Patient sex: M
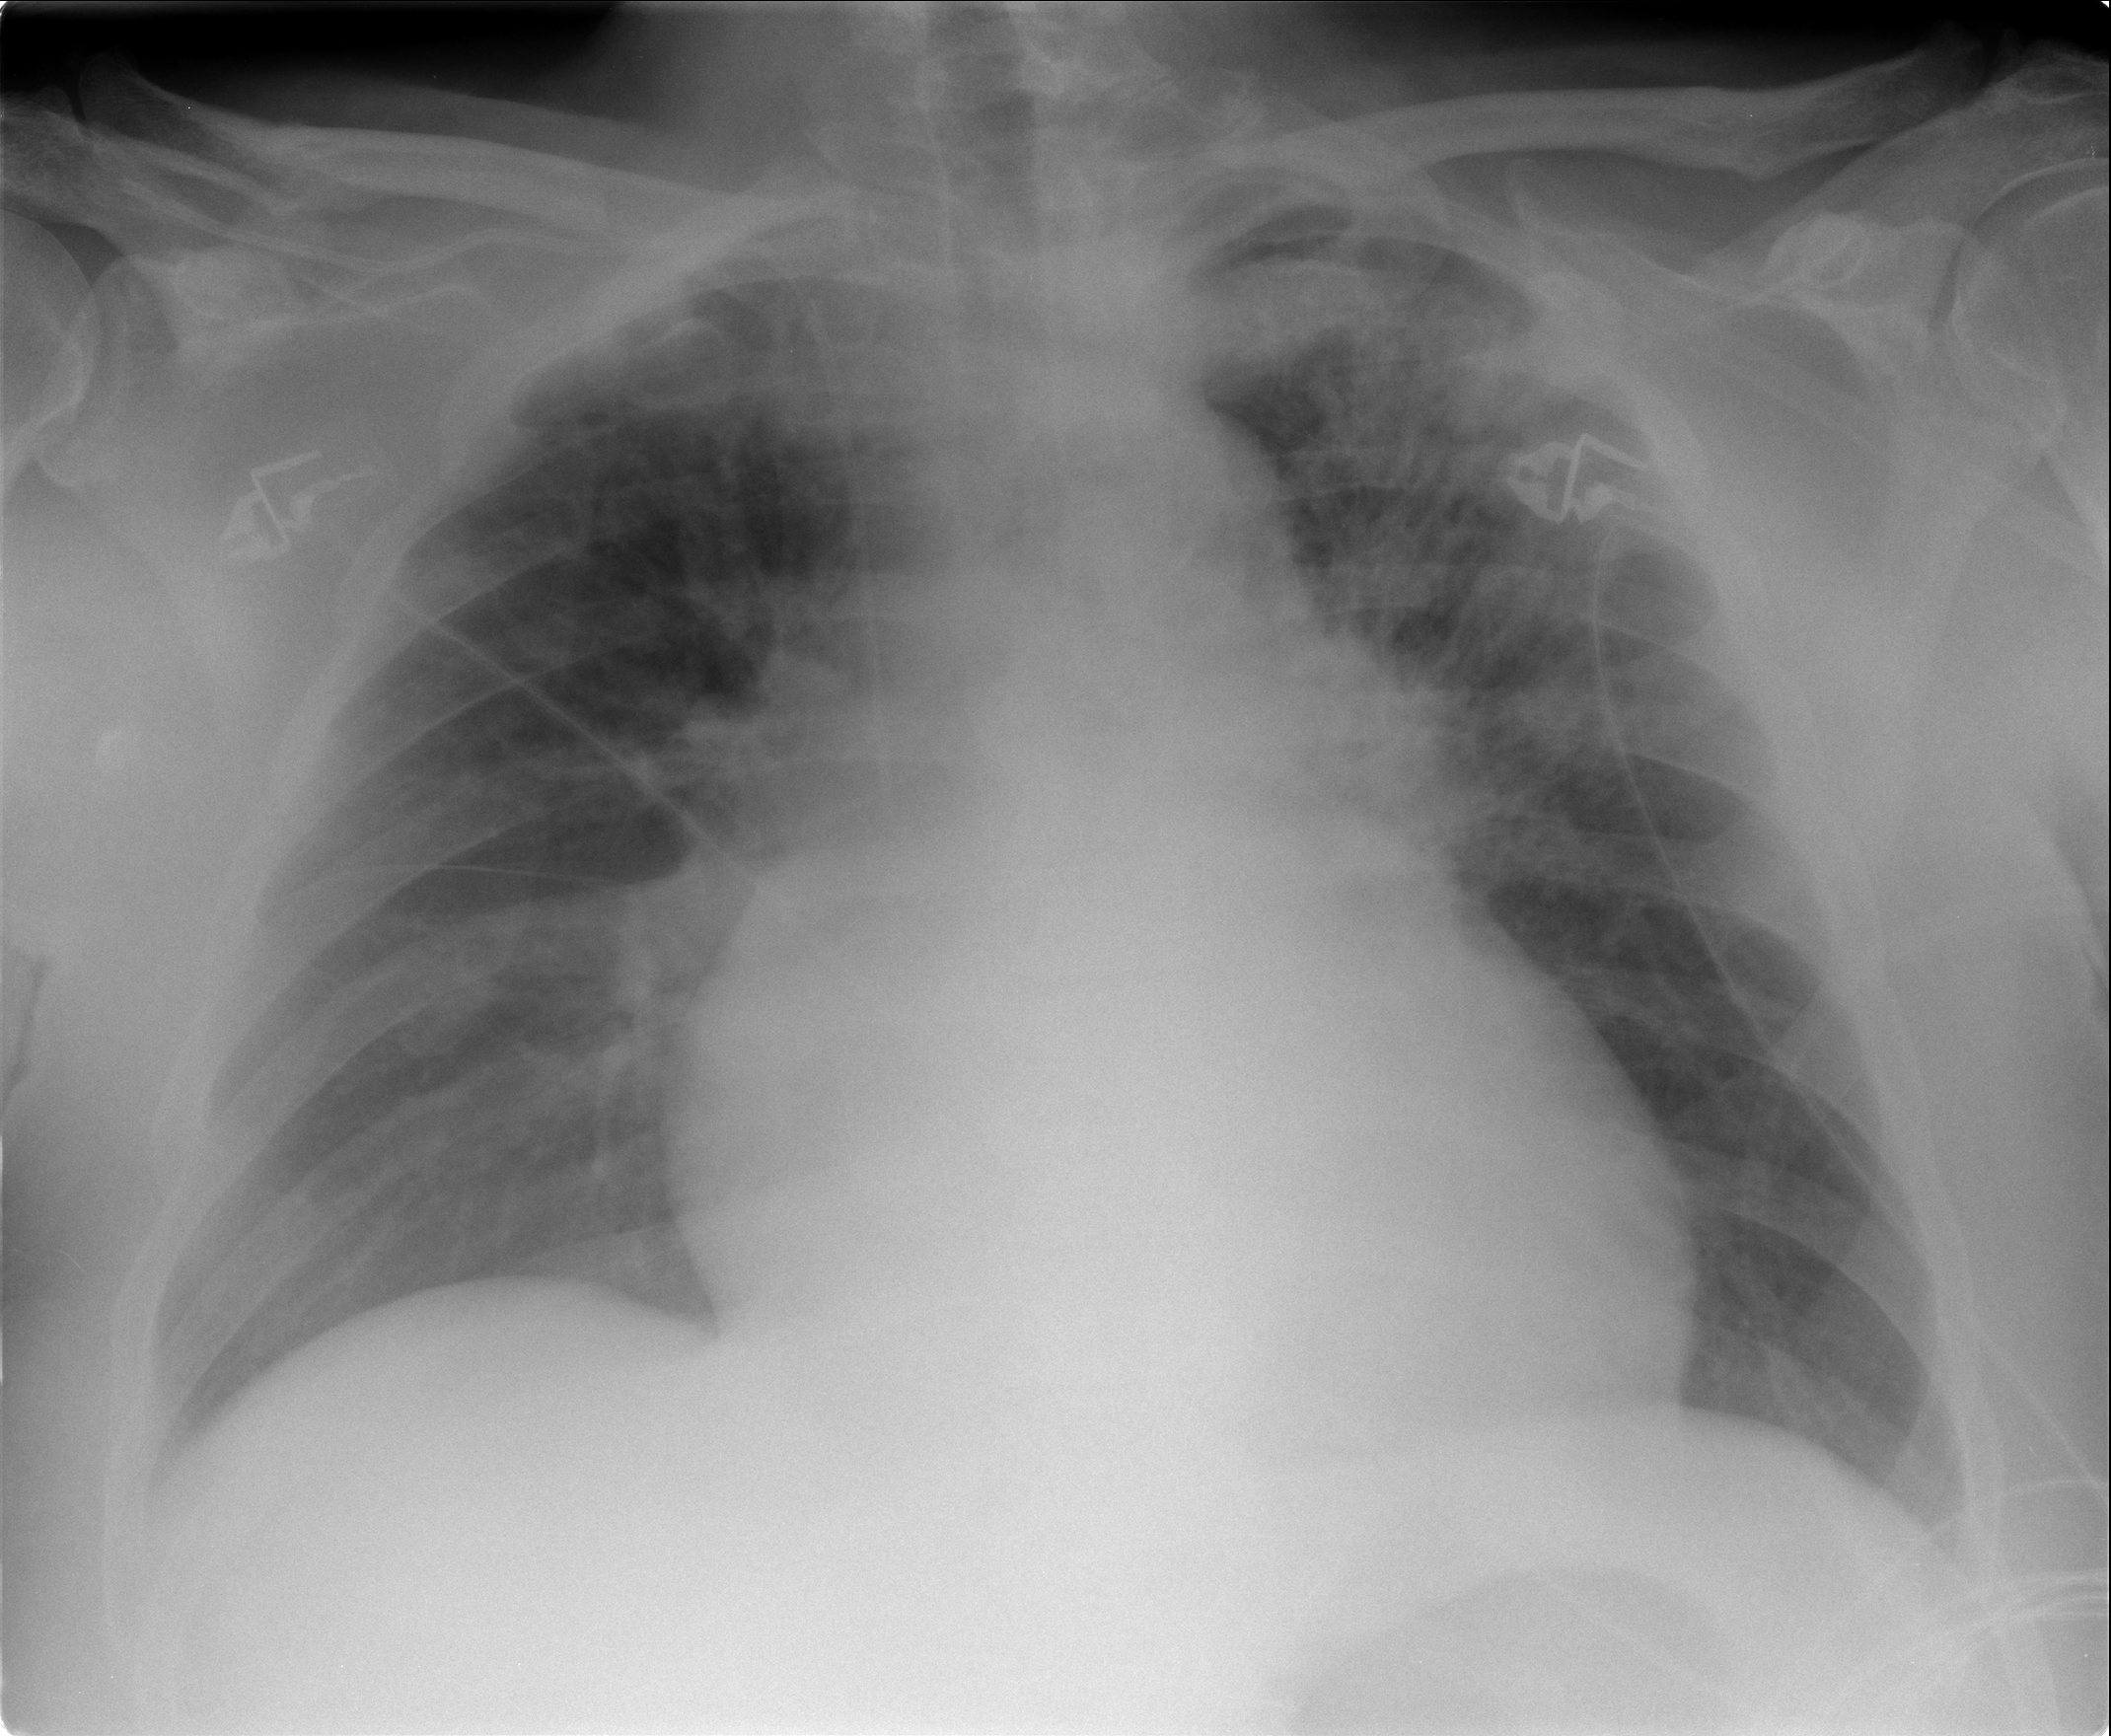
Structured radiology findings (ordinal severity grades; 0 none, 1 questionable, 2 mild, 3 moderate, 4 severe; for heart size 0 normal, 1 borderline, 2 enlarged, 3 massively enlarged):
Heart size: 2
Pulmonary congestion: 0
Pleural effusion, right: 0
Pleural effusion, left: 0
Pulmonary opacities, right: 1
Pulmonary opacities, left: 3
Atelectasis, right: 0
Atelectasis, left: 2